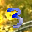
Label: 3